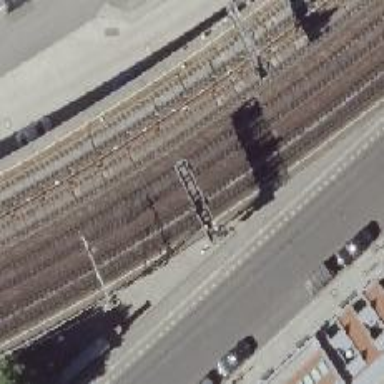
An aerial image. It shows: Viaduct bridge carrying electrified light rail track with ballastless construction.